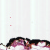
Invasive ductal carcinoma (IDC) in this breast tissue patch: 0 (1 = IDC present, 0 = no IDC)